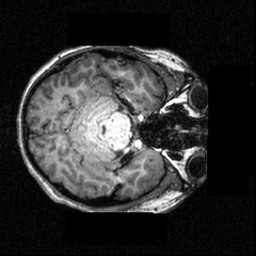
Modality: T1w
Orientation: axial
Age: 20
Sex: female
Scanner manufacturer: siemens
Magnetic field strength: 3.951 T
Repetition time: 1.5 s
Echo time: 0.00335 s